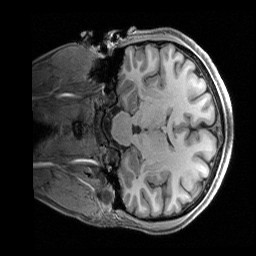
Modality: T1w
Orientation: coronal
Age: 27
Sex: female
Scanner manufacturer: siemens
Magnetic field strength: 3 T
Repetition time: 2.4 s
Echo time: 0.00256 s